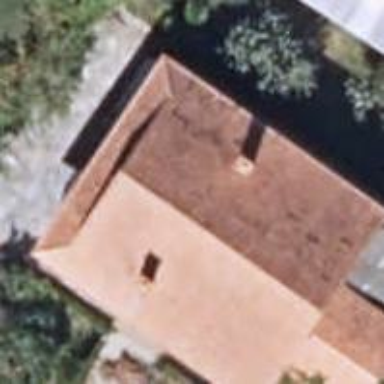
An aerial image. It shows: Simple and straightforward house.